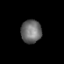
Tissue: prostate
Cell type: T cells
Senescence score: 0.354
Nuclear area (px): 468
Mean DAPI intensity: 108.538